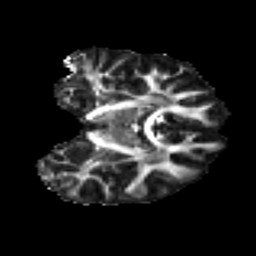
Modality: FA
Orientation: coronal
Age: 19
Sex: male
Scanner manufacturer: ge
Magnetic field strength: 3 T
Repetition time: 7.8 s
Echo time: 0.0606 s